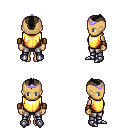
a pixel art fantasy rpg character, female body template, human, tanned skin, gold chest armor, metal pants, black short mohawk hairstyle, purple tiara, leather bracers, metal boots, four views (front, back, left, right), 2x2 character sprite sheet, small pixel art, hard edges, no anti-aliasing